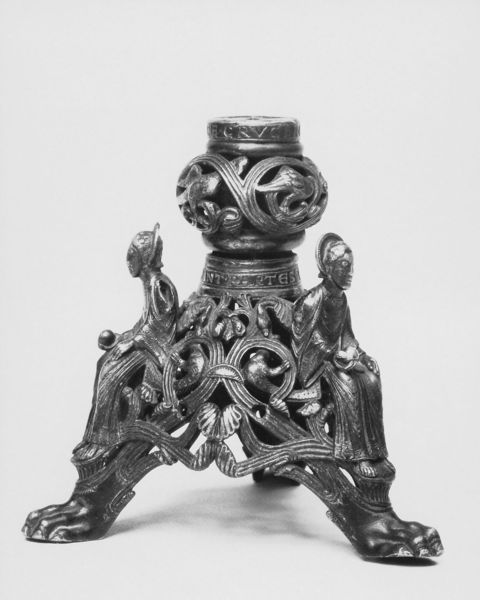
Titel: Kreuzfuß
Institution: Berlin, Staatliche Museen zu Berlin, Preußischer Kulturbesitz
Schlagwörter: fuß, mann, umhang, vogel, menschen, sitzen, frau, licht, schwarz, weiss, muster, ornament, mensch, silber, sockel, figur, drei, kreis, ranken, skulptur, apfel, füße, figuren, könig, inschrift, dekor, kerze, leuchter, metall, pfoten, bronze, plastik, foto, fotografie, gusseisen, barfuß, kugel, krallen, altar, knauf, kerzenhalter, heiligenschein, herz, löwe, heilige, dreibein, bänder, guss, dreifuss, verziehrung, weltkugel, latein, reichsapfel, löwenfuß, löwenfüße, ziselierung, pratzen, schmideisern, frauensymbole, könig mit zepter, guseisen